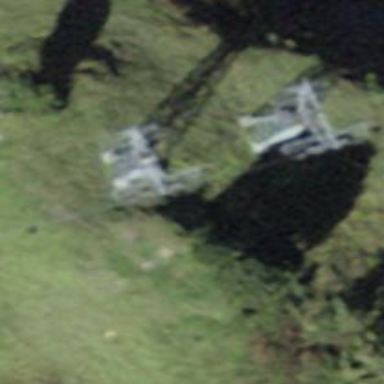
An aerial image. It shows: Chair lift.